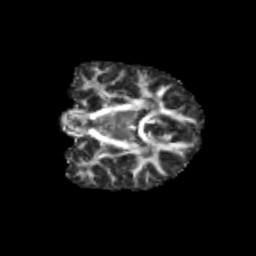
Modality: FA
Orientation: coronal
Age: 13
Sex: female
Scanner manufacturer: siemens
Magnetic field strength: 3 T
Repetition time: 3.8 s
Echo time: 0.07 s